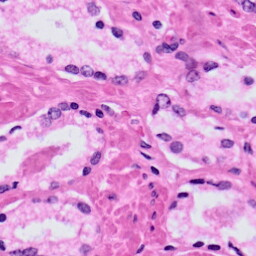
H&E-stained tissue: Prostate